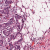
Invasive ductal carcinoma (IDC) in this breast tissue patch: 1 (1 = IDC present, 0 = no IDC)